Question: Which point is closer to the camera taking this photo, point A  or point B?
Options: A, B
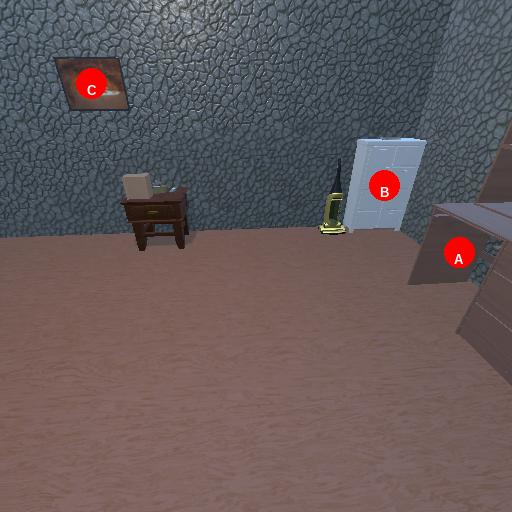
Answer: A